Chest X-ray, AP view. Patient: 60 years old, sex F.
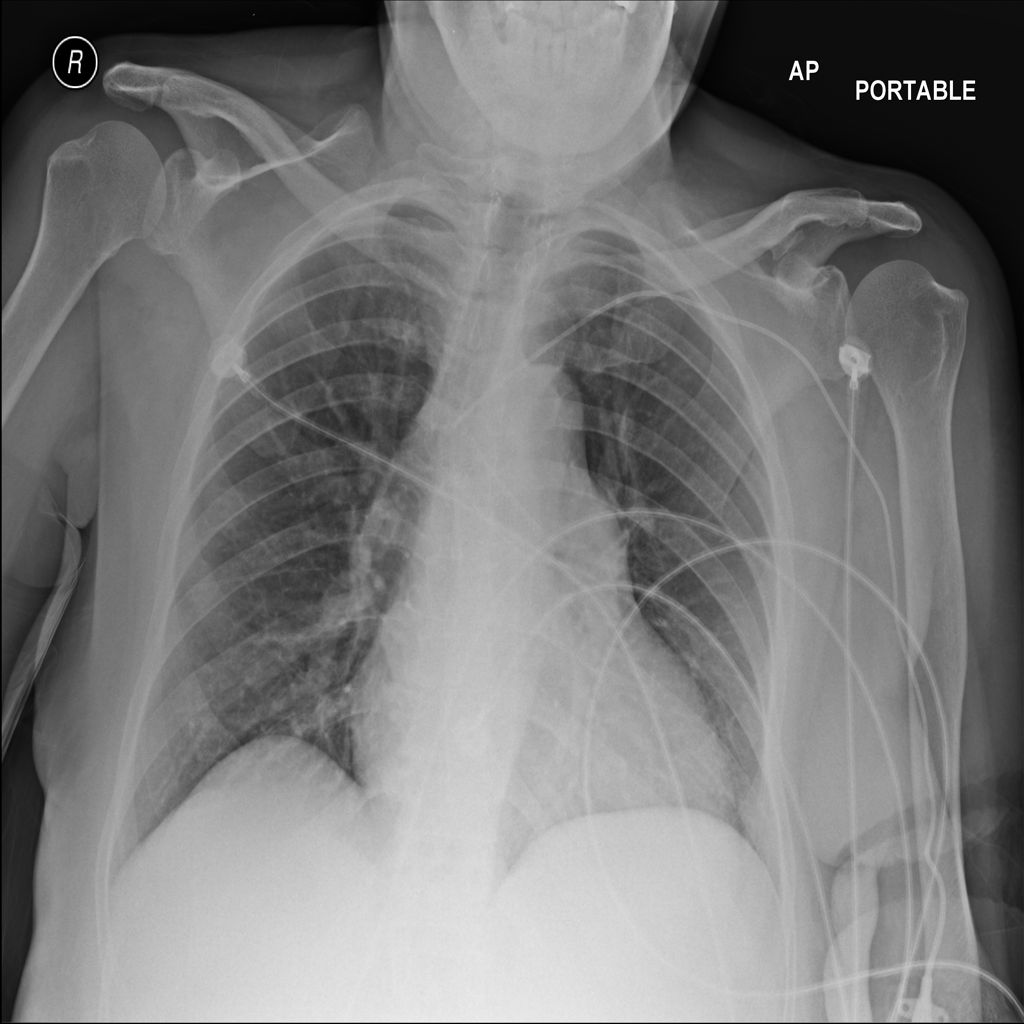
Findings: No Finding